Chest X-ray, PA view. Patient: 51 years old, sex F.
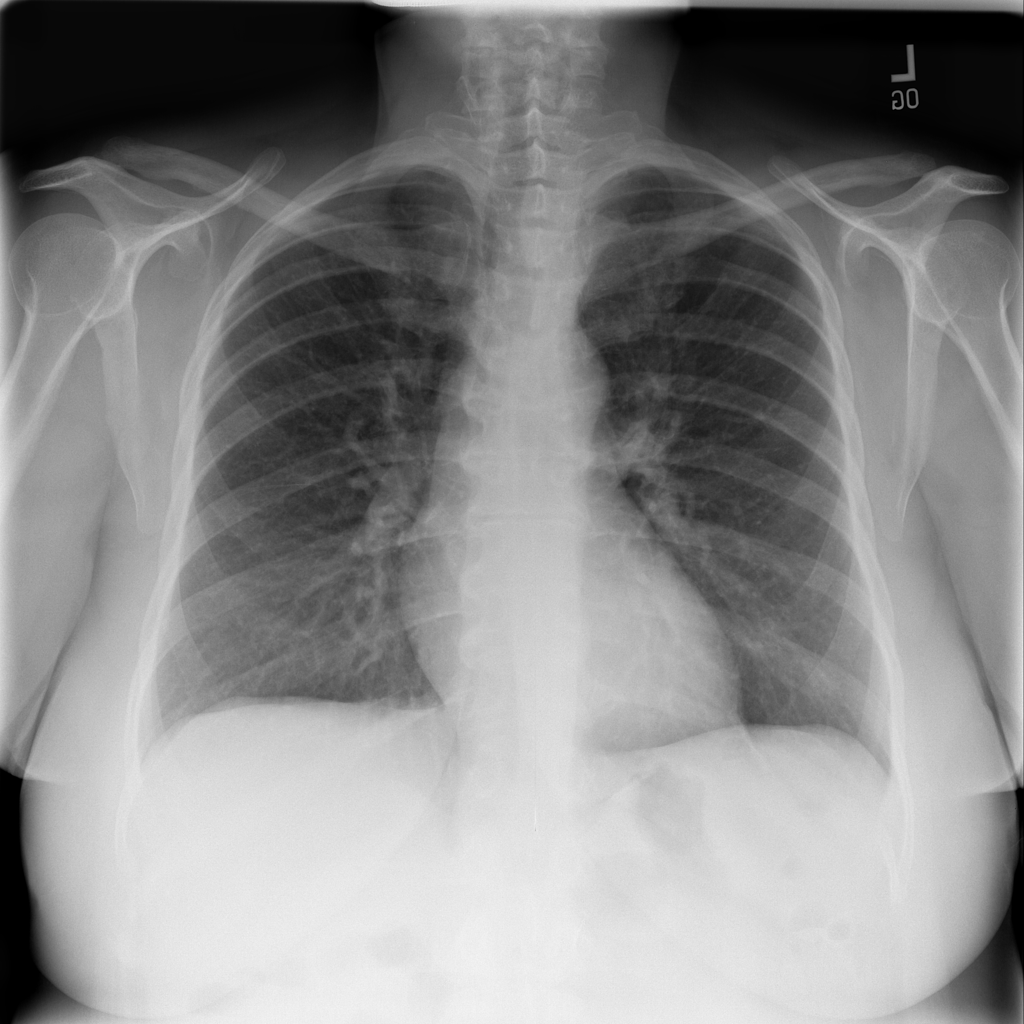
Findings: No Finding